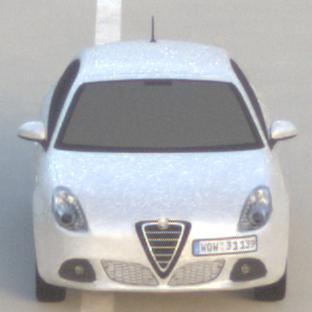
Make: Alfa Romeo
Model: Giulietta 1.4 TB 16V
Detailed model: Giulietta (940)
Model produced from: 2010/05
Model produced until: 2013/03
Doors: 5
Color: white
Road condition: dry road
Daytime: sunrise or sunset
Contrast: low contrast